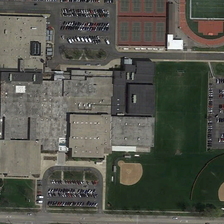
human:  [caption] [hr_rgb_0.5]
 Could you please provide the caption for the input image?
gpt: three crammed parking lot sits around this teaching building and sports field in this campus .

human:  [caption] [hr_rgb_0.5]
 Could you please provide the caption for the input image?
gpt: the school near a road has one building  several sports fields and three parking lots filled with cars .

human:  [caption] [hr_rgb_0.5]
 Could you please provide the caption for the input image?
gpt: there are different playgrounds nexr the huge building .

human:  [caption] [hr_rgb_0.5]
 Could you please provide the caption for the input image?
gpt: the school near a road has one building  several sports fields and three parking lots filled with cars .

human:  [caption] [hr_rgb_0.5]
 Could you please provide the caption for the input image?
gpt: several buildings with parking lots are in a school with eight tennis courts, two baseball fields and a football field .